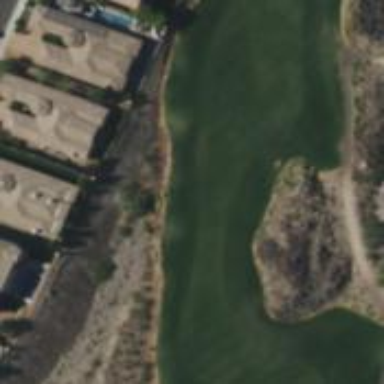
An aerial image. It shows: Area of rough grass used for golf.